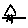
Label: tree